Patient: sex F, age 56
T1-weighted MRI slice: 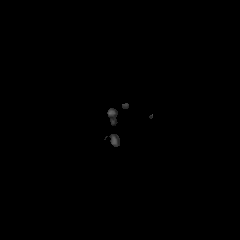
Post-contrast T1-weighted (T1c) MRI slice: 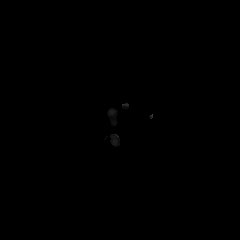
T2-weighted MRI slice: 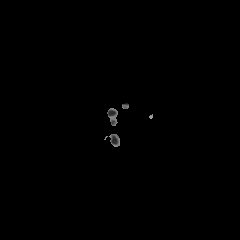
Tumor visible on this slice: no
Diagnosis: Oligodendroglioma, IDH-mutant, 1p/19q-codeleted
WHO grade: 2